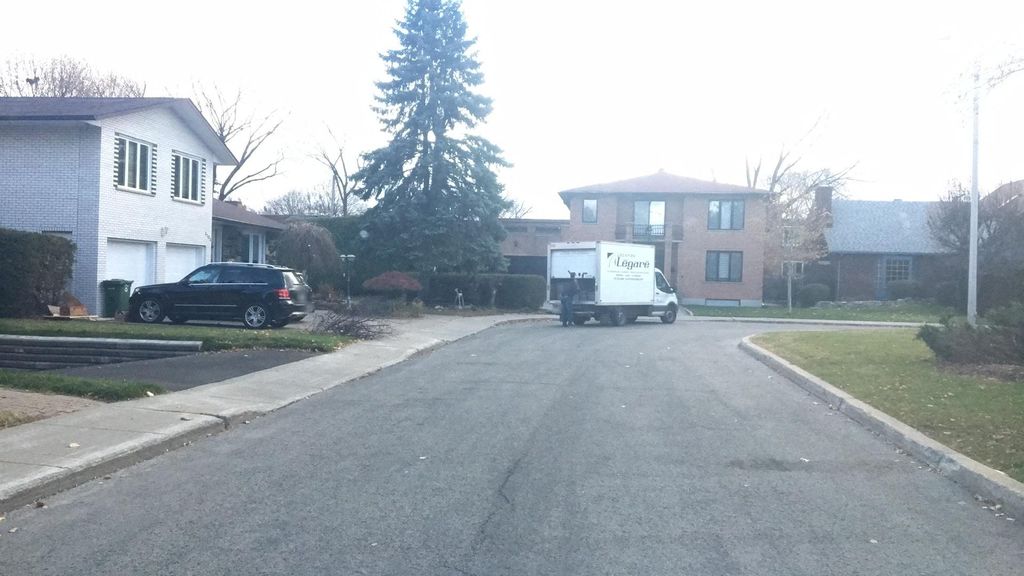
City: montreal